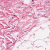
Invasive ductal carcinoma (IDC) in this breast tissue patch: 0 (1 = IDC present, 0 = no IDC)